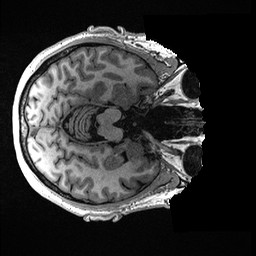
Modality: T1w
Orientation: axial
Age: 60
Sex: male
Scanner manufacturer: ge
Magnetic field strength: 3 T
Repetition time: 0.006952 s
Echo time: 0.00292 s